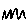
Label: zigzag